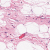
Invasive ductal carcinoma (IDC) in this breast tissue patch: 0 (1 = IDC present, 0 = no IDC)